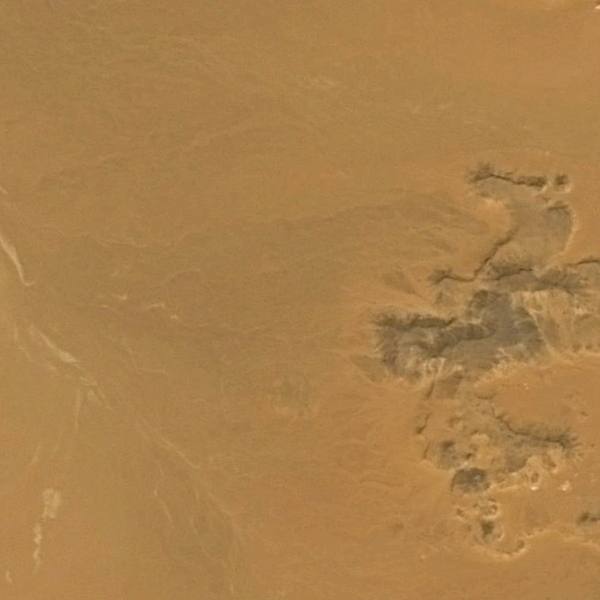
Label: Desert